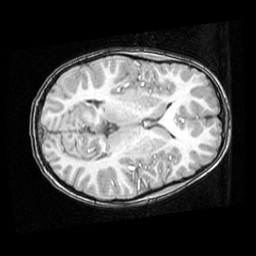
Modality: T1w
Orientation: axial
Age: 9
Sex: male
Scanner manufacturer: ge
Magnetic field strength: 1.5 T
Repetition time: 0.03333 s
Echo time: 0.008 s